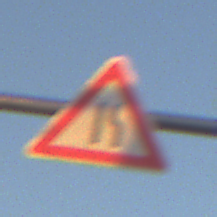
Verkehrszeichen: EinseitigVerengteFahrbahnRechts
Umgebung: Outdoor, Nature
Tageszeit: SunriseSunset
Wetter: Clear
Licht: Natural
Jahreszeit: NotSpecified
Kontrast: HighContrast